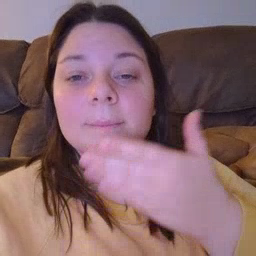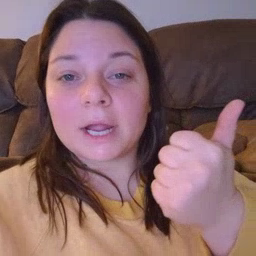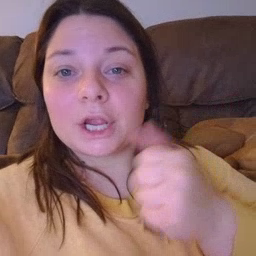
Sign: better